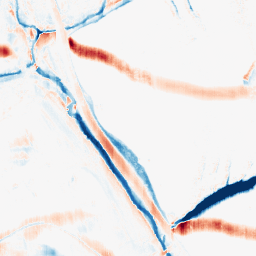
Category: morphological
Decomposition family: morphological_rect
Decomposition parameters: operation: average
width: 5
height: 20
Upsampling method: regularized
Upsampling parameters: scale: 2
lambda_reg: 0.001
Upsampling scale: 2